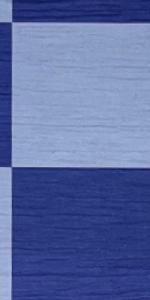
Label: Empty